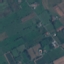
Land use / land cover: Pasture